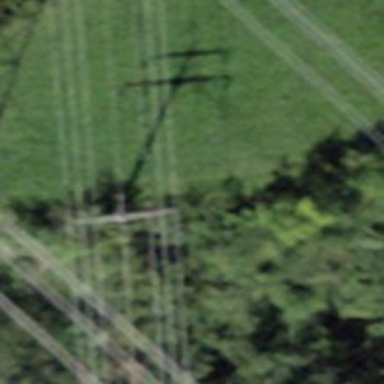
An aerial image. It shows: Power tower.